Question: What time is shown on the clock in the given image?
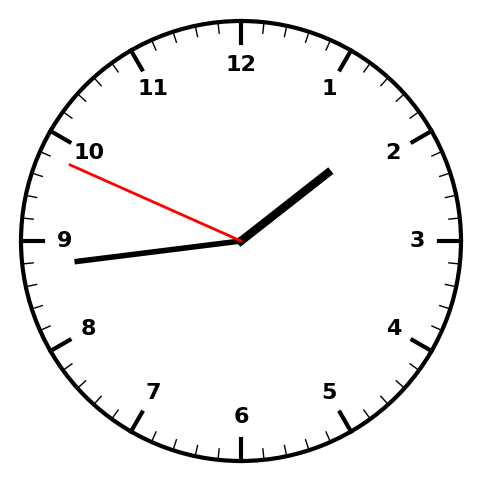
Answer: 01:43:49